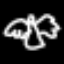
Label: angel